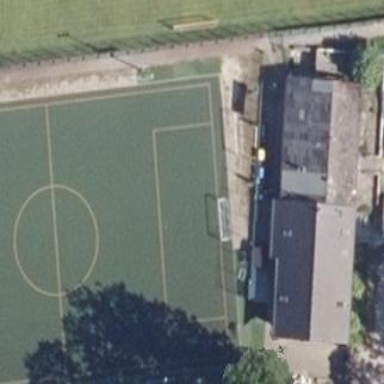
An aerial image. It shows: Soccer pitch for leisureland activities.